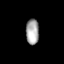
Tissue: prostate
Cell type: T cells
Senescence score: 0.3131
Nuclear area (px): 326
Mean DAPI intensity: 165.101